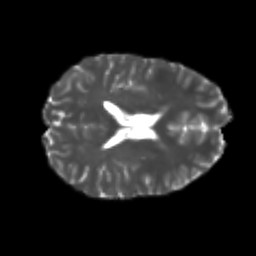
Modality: T2w
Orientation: axial
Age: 20
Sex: female
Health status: healthy
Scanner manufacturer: philips
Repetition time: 7.386 s
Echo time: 0.08599 s